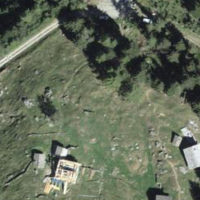
EUNIS habitat code: 43
Species observed at this site:
Arnica montana